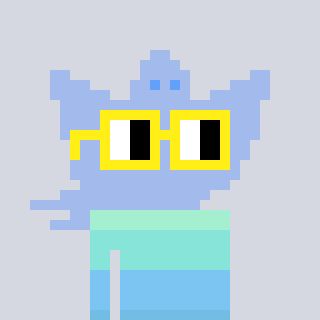
a pixel art character with square yellow glasses, a ghost-B-shaped head and a grayscale-colored body on a cool background